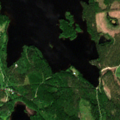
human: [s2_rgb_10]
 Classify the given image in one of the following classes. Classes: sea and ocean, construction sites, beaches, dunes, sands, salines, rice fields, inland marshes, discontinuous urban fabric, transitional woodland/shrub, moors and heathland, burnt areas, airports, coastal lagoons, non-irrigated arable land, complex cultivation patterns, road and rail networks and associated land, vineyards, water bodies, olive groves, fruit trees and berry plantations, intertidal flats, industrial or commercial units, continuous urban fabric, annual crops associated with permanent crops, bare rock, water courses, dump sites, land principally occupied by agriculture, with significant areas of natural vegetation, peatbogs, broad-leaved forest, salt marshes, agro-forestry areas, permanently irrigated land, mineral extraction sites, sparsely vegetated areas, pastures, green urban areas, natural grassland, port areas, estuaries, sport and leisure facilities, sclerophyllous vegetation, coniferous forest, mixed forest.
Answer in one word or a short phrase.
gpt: broad-leaved forest, coniferous forest, mixed forest, transitional woodland/shrub, water bodies